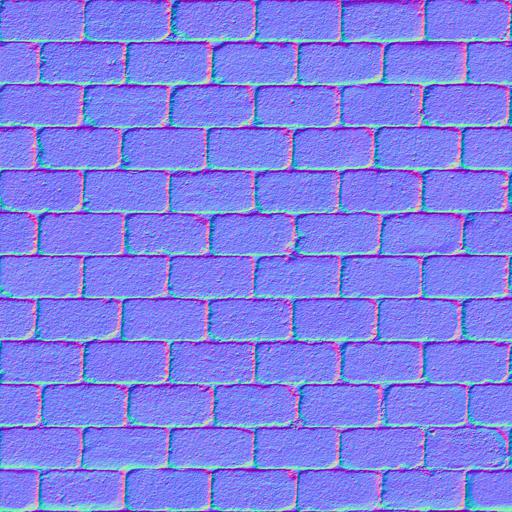
pavement paving stones